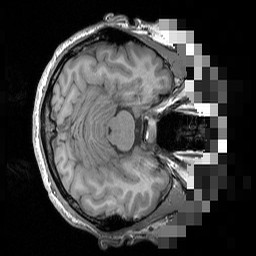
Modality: T1w
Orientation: axial
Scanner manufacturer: siemens
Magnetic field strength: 3 T
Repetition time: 1.5 s
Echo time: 0.00291 s